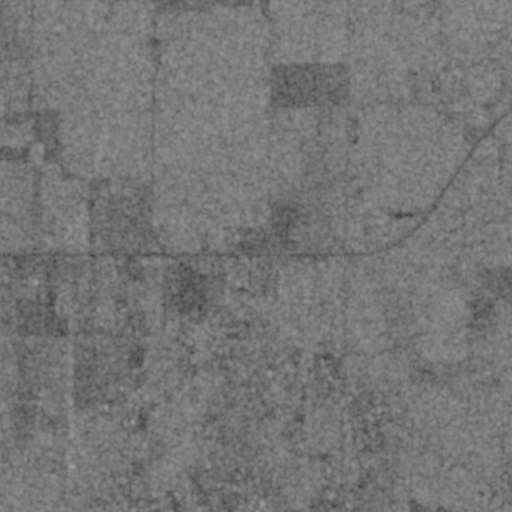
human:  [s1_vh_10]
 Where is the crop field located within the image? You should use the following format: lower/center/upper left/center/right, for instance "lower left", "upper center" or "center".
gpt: The crop field is located in the lower right of the image.
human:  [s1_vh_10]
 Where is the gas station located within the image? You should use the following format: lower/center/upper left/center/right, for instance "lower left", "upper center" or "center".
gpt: The gas station is located in the center left of the image.
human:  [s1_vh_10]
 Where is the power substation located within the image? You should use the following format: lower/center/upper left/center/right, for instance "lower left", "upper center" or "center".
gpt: The power substation is located in the lower center of the image.
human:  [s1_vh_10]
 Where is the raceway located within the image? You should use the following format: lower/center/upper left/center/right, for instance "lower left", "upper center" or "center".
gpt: The raceway is located in the lower left of the image.
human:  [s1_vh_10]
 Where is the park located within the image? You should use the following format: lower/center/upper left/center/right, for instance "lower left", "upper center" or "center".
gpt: There is no park in the image.

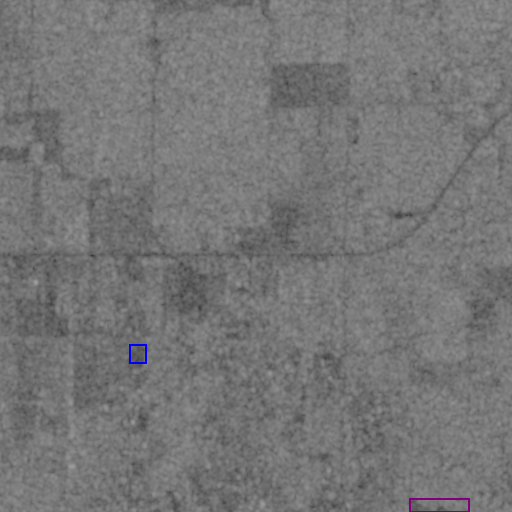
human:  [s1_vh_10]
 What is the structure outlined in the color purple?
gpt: The structure outlined in purple is a crop field.
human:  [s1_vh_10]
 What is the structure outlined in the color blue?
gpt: The structure outlined in blue is a park.
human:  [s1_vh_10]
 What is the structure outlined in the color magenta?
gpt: There is no magenta outline.